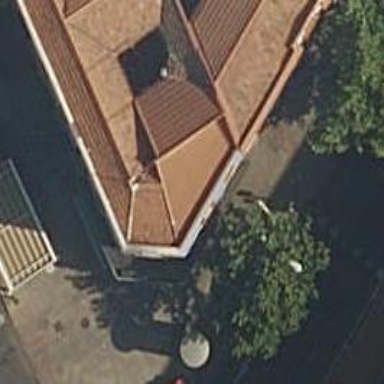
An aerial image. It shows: Restaurant.